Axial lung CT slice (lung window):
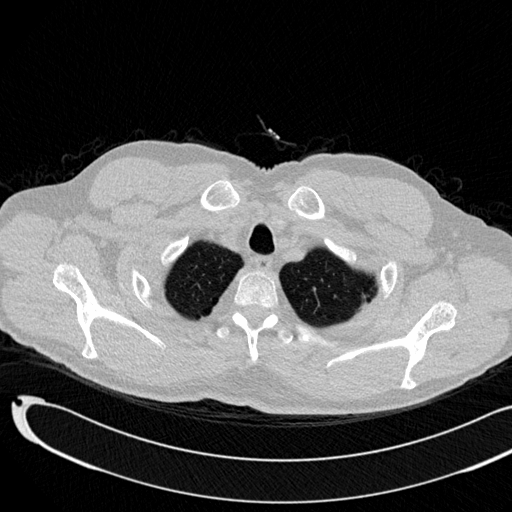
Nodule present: no